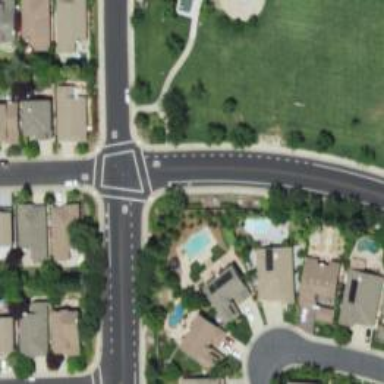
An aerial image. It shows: Road with stop sign.